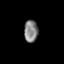
Tissue: prostate
Cell type: Fibroblasts
Senescence score: 0.7057
Nuclear area (px): 296
Mean DAPI intensity: 131.527